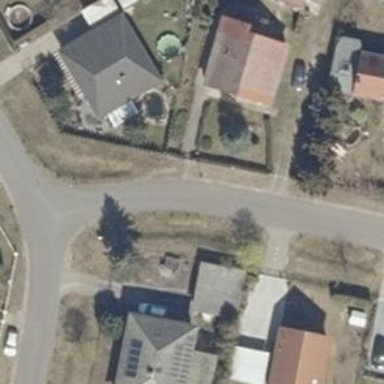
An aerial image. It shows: Asphalt road in residential area.